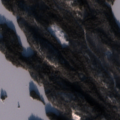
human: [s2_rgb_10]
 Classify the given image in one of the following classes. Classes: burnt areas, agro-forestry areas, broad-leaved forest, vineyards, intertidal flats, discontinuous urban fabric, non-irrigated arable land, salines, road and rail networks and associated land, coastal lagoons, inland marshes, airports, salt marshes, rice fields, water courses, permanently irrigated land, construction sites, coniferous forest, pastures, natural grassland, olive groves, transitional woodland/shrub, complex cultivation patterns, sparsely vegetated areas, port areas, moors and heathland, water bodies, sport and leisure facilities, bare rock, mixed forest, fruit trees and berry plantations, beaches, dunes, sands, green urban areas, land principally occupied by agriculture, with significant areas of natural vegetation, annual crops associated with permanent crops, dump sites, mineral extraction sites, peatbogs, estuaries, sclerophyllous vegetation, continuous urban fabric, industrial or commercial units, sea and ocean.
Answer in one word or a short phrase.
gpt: coniferous forest, mixed forest, water bodies